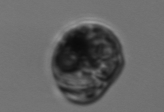
Label: Proterythropsis